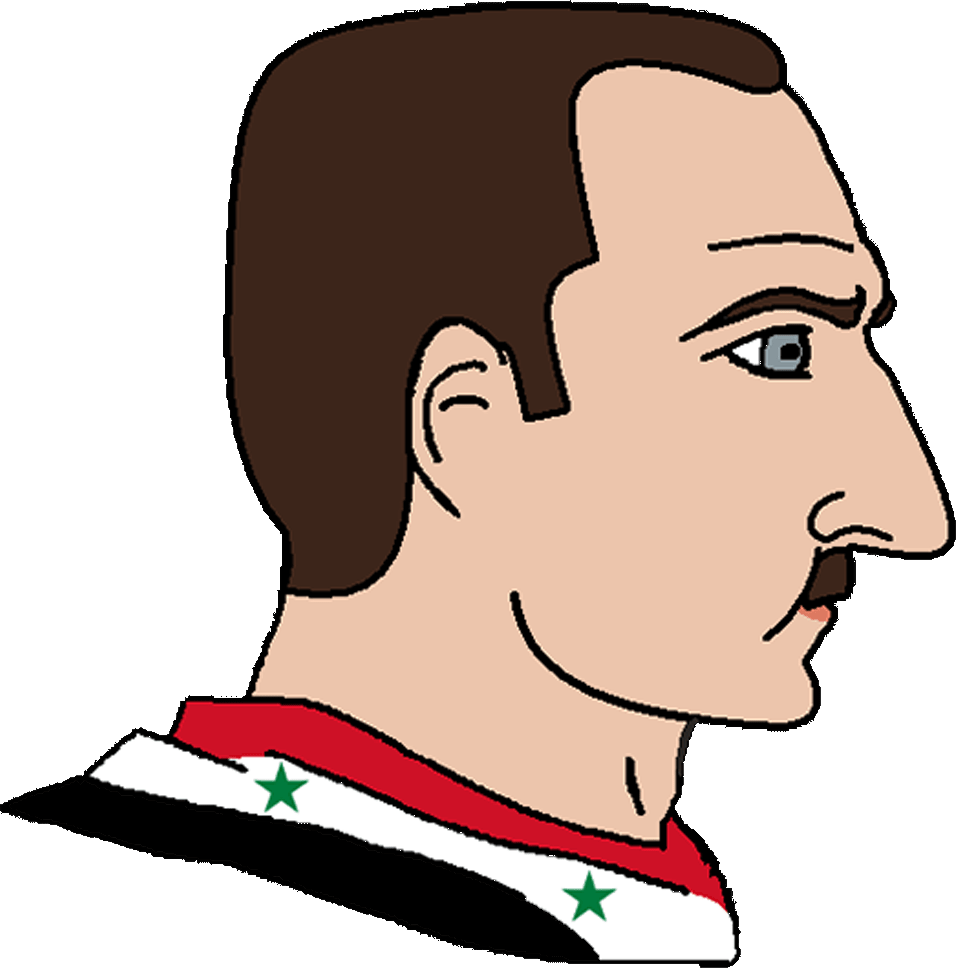
Label: 4_Yes_Chad